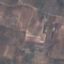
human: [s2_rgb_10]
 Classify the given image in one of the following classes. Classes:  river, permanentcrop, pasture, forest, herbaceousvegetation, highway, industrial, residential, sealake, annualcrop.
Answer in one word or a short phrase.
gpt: PermanentCrop